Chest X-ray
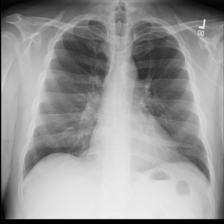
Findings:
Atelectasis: positive
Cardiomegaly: positive
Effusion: positive
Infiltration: negative
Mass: negative
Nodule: negative
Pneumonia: negative
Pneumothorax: negative
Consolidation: negative
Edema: negative
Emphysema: negative
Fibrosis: negative
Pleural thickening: negative
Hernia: negative